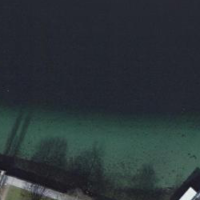
EUNIS habitat code: 14
Species observed at this site:
Anas platyrhynchos